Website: crate-barrel
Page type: payment
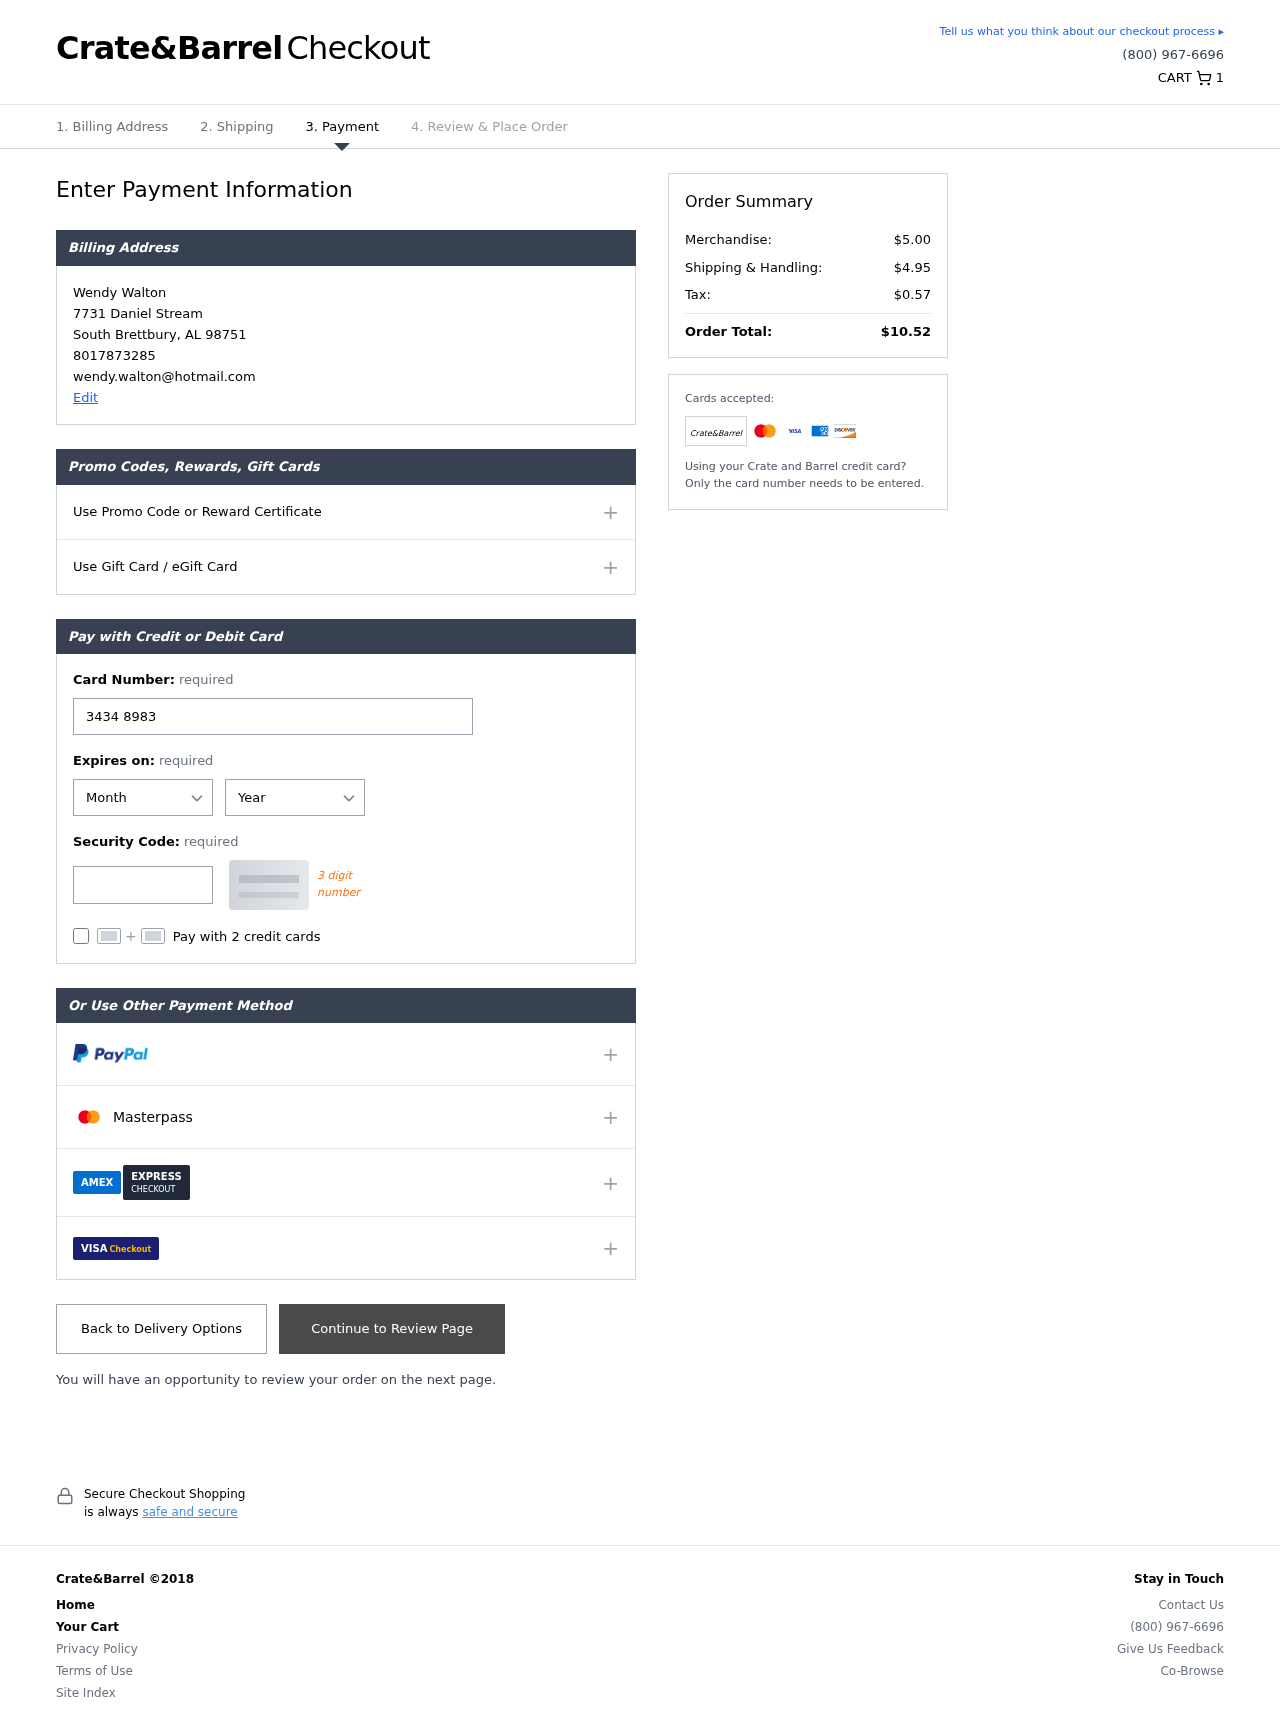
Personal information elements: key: PII_CARD_CVV
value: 6089
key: PII_CARD_EXPIRY_MONTH
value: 07
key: PII_CARD_EXPIRY_YEAR
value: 27
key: PII_CARD_NUMBER
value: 3434 8983 7638 957
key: PII_CITY
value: South Brettbury
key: PII_EMAIL
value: wendy.walton@hotmail.com
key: PII_FULLNAME
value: Wendy Walton
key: PII_PHONE
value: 8017873285
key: PII_POSTCODE
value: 98751
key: PII_STATE_ABBR
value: AL
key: PII_STREET
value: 7731 Daniel Stream
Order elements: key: ORDER_NUM_ITEMS
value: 1
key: ORDER_SUBTOTAL
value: $5.00
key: ORDER_SHIPPING_COST
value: $4.95
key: ORDER_TAX
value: $0.57
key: ORDER_TOTAL
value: $10.52